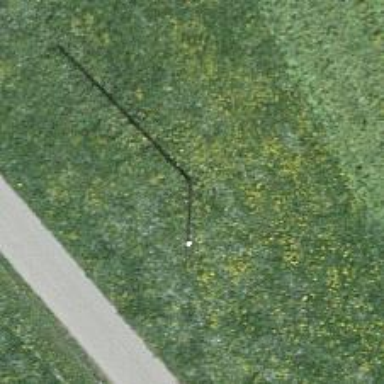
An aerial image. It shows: Minor power line.